Question: Im sure this is really easy but i have been looking at this issue for a little while and my brain has gone blank. I have a div that then has an image inside of it. The image seems to just overflow the div border and its driving me mad. I have an image below to show you what is happening along with the css.

'''
#avatar {
float: left;
width: 50%;
height: 300px;
border: 1px solid black;
}
#avatar img {
width: 100%;
height: auto;
}
'''
'''
<div id="avatar">
<img src="http://i.imgur.com/dkzoNCc.png"></div>
'''
I have a border on the main div #avatar just so i can see the whole size of the div. All i want is for the image to scale to the size of the div. If i set the height to 100% it goes into the div just fine but when resizing it it starts to overflow the div. I want the image to resize on the width not height.
Am i missing something really simple here? I dont want to use overflow hidden on the image as that will just cut some of it off i believe.
Thanks everyone
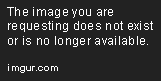
Answer: Try below css for 'img'.
- 'height: 100%;'- 'display: block;margin: auto;'- 'max-width: 100%;'
Please check the example with large and small images.
'''
#avatar {
float: left;
width: 50%;
height: 300px;
border: 1px solid black;
}
#avatar img {
height: 100%;
max-width: 100%;
display: block;
margin: auto;
}
'''
'''
<div id="avatar">
<img src="http://www.baraodasfestas.com.br/Assets/Produtos/SuperZoom/0431_MICKEY_635703672330071491.jpg" alt="">
</div>
<div id="avatar">
<img src="https://upload.wikimedia.org/wikipedia/en/d/d4/Mickey_Mouse.png" alt="">
</div>
'''